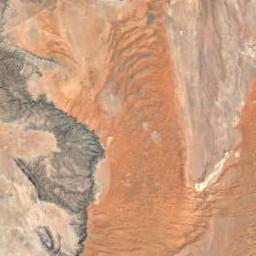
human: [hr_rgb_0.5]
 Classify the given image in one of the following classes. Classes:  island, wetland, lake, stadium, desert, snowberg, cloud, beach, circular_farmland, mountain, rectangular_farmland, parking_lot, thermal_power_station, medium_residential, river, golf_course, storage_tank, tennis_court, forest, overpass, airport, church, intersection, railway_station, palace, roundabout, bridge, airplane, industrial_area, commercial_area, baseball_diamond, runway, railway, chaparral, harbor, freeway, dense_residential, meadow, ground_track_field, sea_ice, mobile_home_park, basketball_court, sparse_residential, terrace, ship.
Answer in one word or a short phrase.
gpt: desert